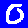
Digit: 0